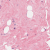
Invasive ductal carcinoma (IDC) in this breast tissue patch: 0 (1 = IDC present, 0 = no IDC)